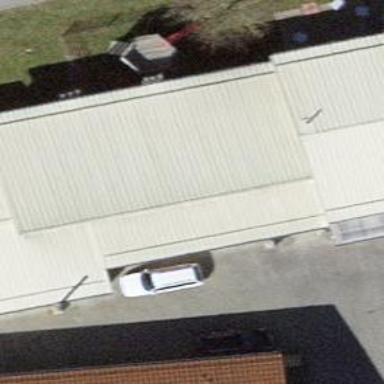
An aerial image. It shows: Bakery located inside building.